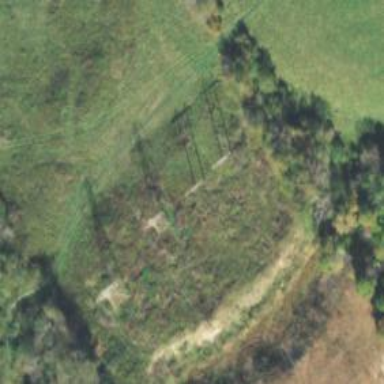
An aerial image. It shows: H-frame designed tower for power lines.